Field crop: maize
Growth stage: 2
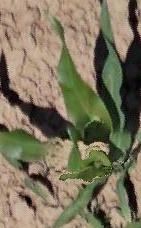
Species: maize